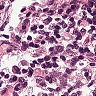
Metastatic tissue present: no